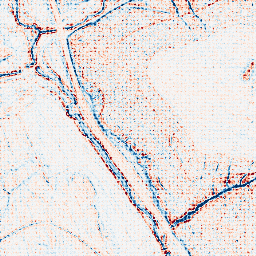
Category: edge_preserving
Decomposition family: anisotropic_diffusion
Decomposition parameters: iterations: 10
kappa: 10
gamma: 0.05
Upsampling method: sinc_blackman
Upsampling parameters: scale: 4
kernel_size: 4
Upsampling scale: 4